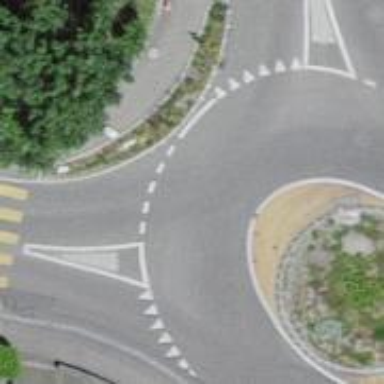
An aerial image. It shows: Roundabout on residential road.